Interaction volume radius: 10 \u00c5
Interaction volume height: 35 \u00c5
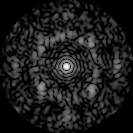
Disorder parameter: 0.6621